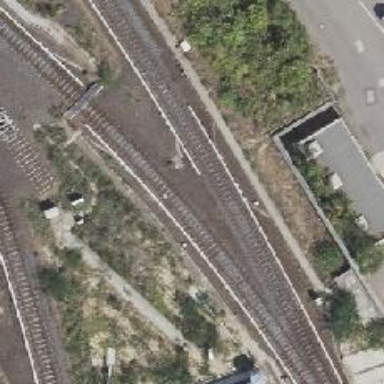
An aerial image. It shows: Yard used for service activities. There is electrified light rail track in the area.